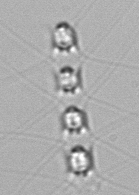
Label: Chaetoceros_didymus